Question: Please see the following table. I need to check whether Family includes any strings in the column of Appln_ID.
I plan to use
'''
df$Match[grepl(paste(df$Appln_ID,collapse = "|"),df$Family)]<-"1"
'''
but it doesn't work and reports "invalid regular expression CN02822097.8|CN200810105442.7|CN200680019886.8|C"
...
If I generate
'''
set<-c(Appln_ID[1], Appln_ID[2]....Appln_ID[3000])
'''
it works...I don't know why...

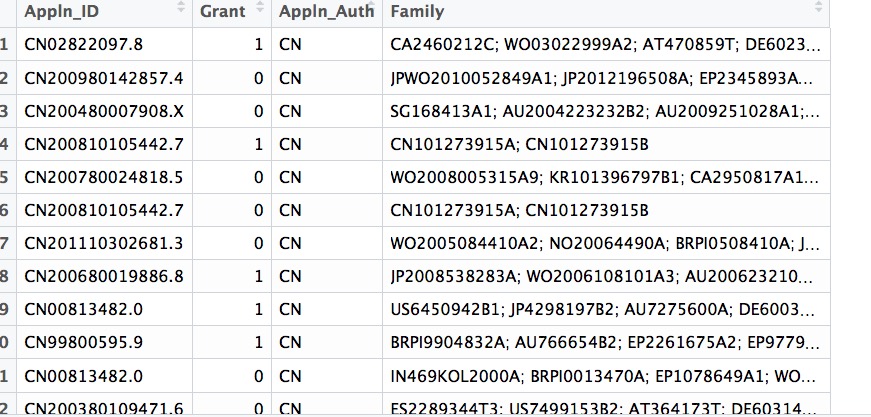
Answer: I made a fake data frame of the same format:
'''
set.seed(1)
df <- data.frame( Appln_ID = letters[1:5],
Family = sapply(1:5, function(x) paste0(letters[round(runif(runif(1)*10)*26)],collapse=";")))
'''
Here's what it looks like:
'''
Appln_ID Family
1 a j;o
2 b e;w;y;q;p;b;e;e;r
3 c t;m;s
4 d j;t;x;f;q;c;g;j
5 e w;i;m
'''
To search which rows of 'Family' can be found in all elements of 'Appln_ID', I use 'tidyverse' and 'iterators':
'''
install.packages("tidyverse")
install.packages("iterators")
library(tidyverse)
library(iterators)
search.all <- df %>%
mutate(dummy = Family) %>%
nest(dummy) %>%
rowwise() %>%
mutate(data = map(data, ~ unlist(strsplit(as.character(Family),";")))) %>%
ungroup() %>%
mutate(data = map(data, ~ (sum(sapply(iter(.x), function(y) y %in% Appln_ID) > 0)))) %>%
unnest() %>%
filter(data == 1) %>%
select(-data)
'''
The idea is to copy 'Family' as a separate column ('dummy'), 'strsplit' 'dummy' and save as a nested list, determine whether any element of 'dummy' is in 'Appln_ID' and save as a logical, filter rows where conditional is 'TRUE'.
The output:
'''
Appln_ID Family
1 a m;e;v;q;u
2 d u;a;l;s;r
3 e v;k;f;b
'''
You forgot that 'e' also contains a 'b'.